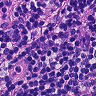
Metastatic tissue present: yes